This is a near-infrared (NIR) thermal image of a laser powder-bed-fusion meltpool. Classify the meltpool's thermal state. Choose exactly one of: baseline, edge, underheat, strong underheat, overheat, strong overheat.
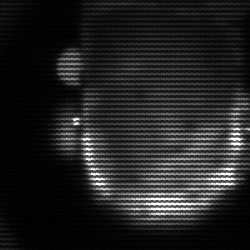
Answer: baseline